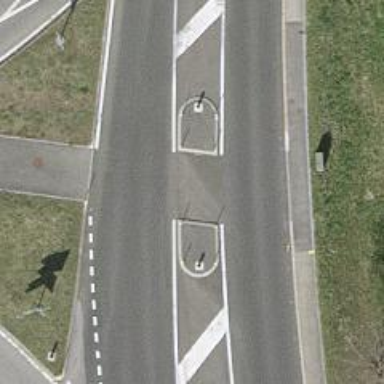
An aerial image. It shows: Zebra crossing on the road.